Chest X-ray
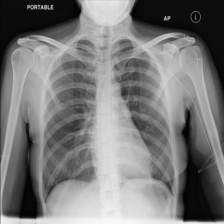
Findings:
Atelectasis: negative
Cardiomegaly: negative
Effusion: negative
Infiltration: negative
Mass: negative
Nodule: negative
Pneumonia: negative
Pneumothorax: negative
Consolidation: negative
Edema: negative
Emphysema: negative
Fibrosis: negative
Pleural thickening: negative
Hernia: negative